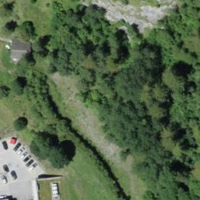
EUNIS habitat code: 41
Species observed at this site:
Euphorbia cyparissias